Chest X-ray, AP view. Patient: 33 years old, sex M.
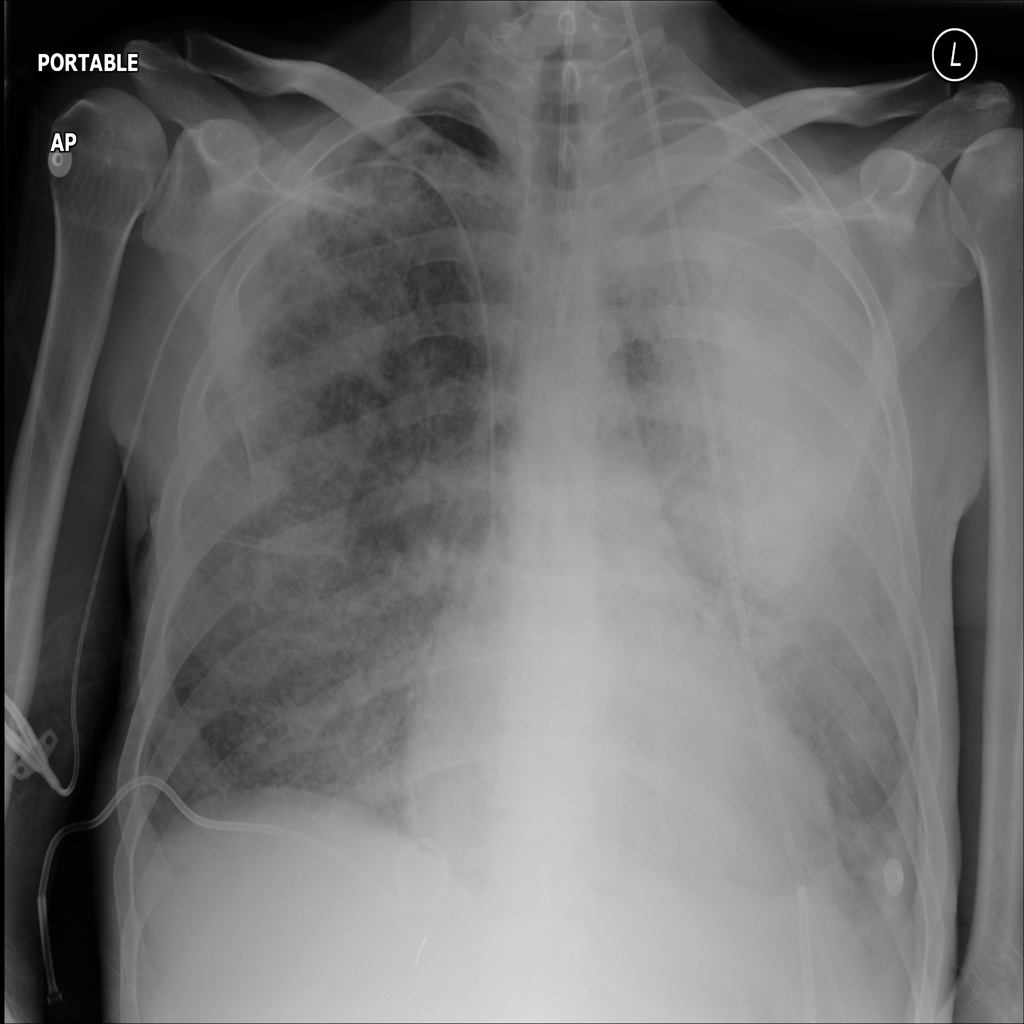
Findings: Consolidation, Pneumothorax